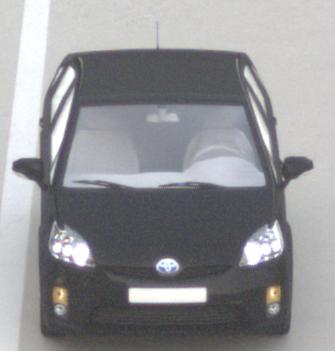
Make: Toyota
Model: Prius 1.5 Hybrid
Detailed model: Prius (HW2)
Model produced from: 2006/03
Model produced until: 2009/06
Doors: 5
Color: black
Road condition: dry road
Daytime: sunrise or sunset
Contrast: low contrast